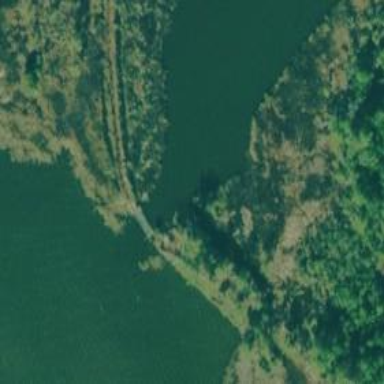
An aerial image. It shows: Track road on bridge.